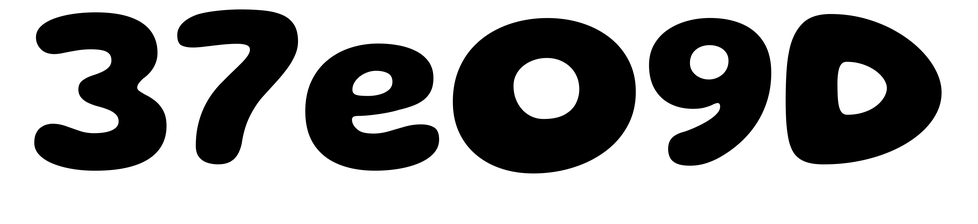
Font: Gluten_Bold